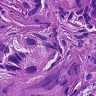
Metastatic tissue present: yes